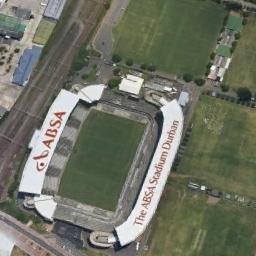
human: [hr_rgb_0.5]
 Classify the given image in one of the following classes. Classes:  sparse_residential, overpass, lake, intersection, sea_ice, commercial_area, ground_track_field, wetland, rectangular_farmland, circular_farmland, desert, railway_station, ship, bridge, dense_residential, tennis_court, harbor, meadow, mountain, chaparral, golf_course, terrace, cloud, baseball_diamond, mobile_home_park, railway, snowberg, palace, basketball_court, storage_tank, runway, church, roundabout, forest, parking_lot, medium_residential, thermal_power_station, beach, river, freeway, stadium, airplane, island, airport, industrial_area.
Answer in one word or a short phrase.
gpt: stadium